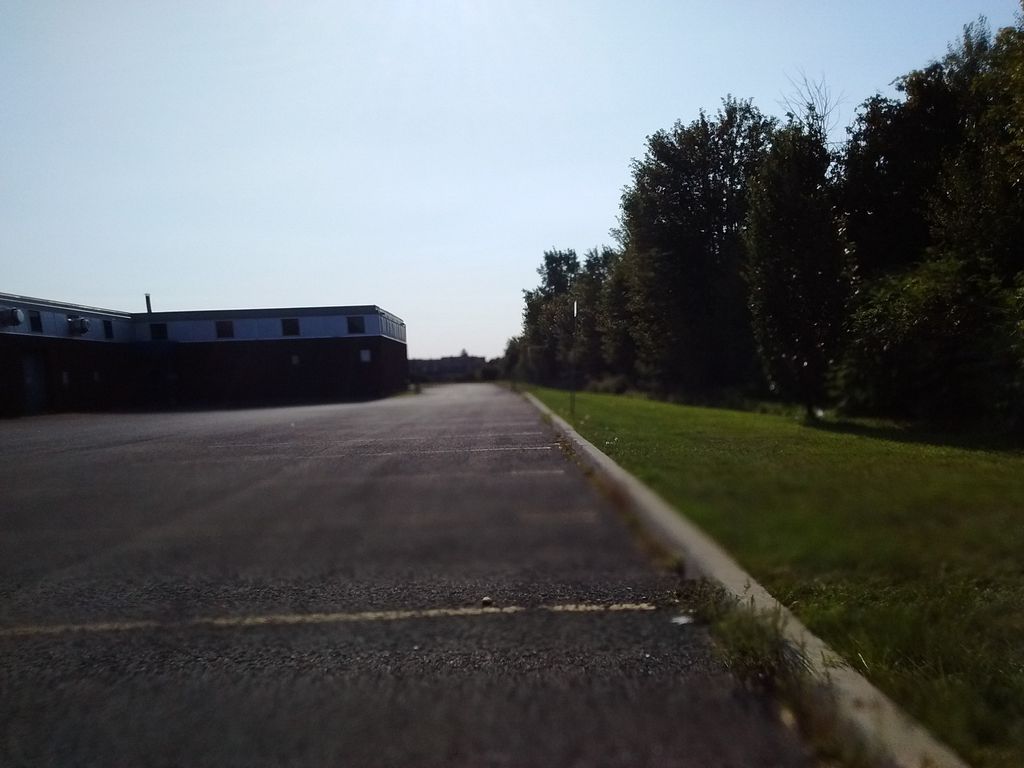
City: ottawa-gatineau